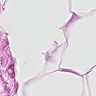
Metastatic tissue present: no